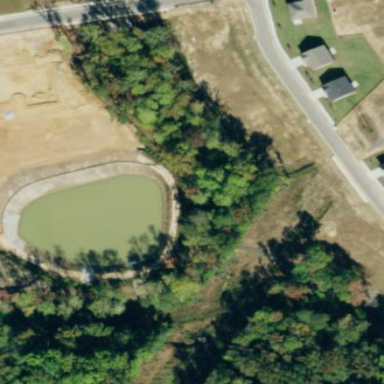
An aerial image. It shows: Retention basin used for land drainage.